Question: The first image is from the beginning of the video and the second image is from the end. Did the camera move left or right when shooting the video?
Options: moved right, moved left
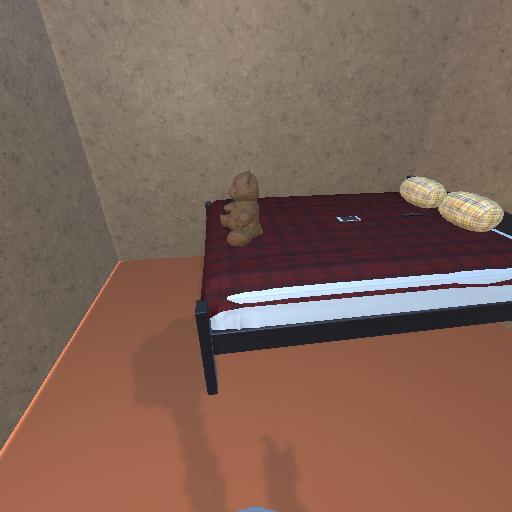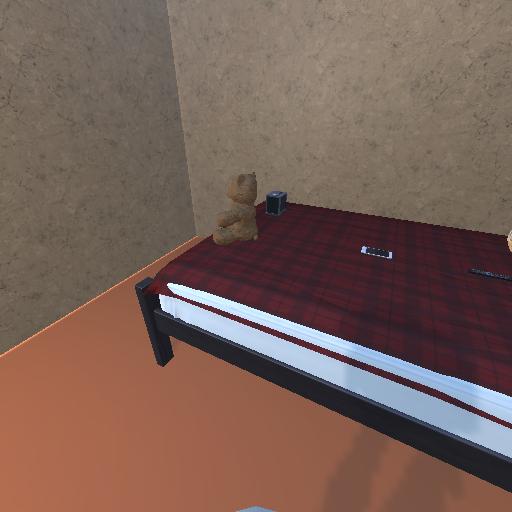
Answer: moved right